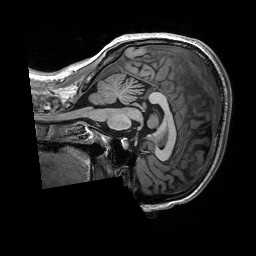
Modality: T1w
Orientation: sagittal
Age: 21
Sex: female
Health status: healthy
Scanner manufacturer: siemens
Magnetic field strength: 3 T
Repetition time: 2.53 s
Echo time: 0.00227 s